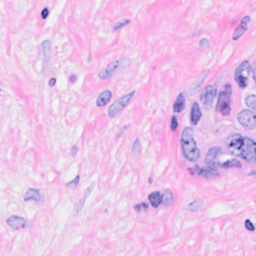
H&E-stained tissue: Breast